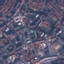
Label: Residential